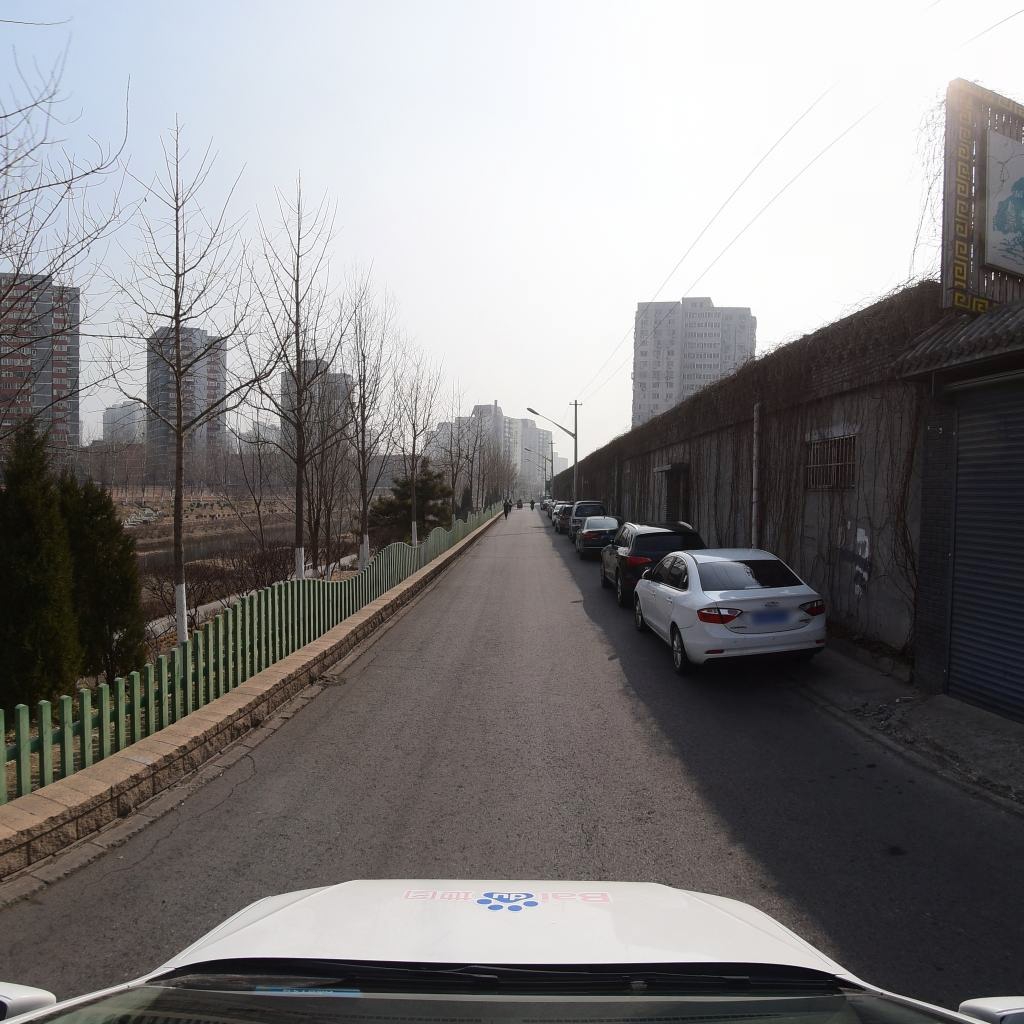
Region: Fengtai
Road damage annotations: longitudinal crack